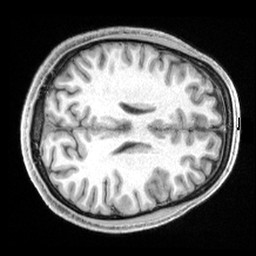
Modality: T1w
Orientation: axial